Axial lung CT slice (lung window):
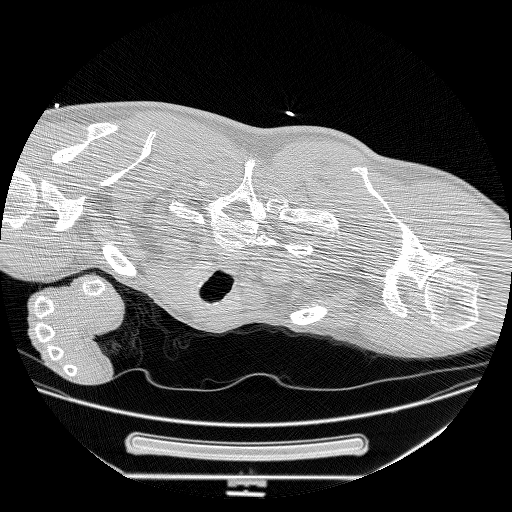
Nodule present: no